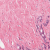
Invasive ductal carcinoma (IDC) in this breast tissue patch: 1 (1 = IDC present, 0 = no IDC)